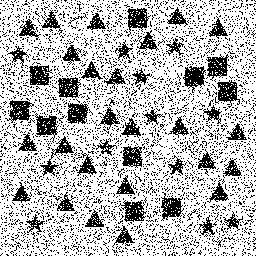
Squares: 12
Triangles: 24
Stars: 12
Total shapes: 48